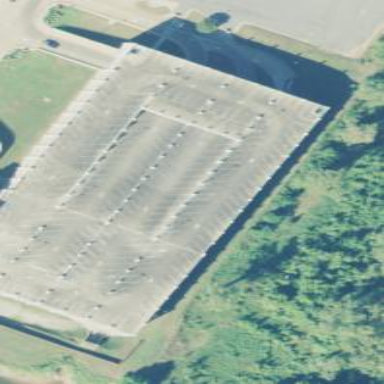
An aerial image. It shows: Multi-storey concrete parking facility.